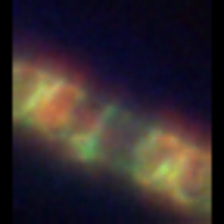
Taxon: Detonula
Group: Diatoms